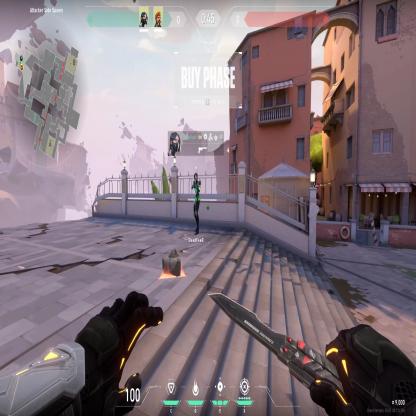
Label: dropped spike ; teammate